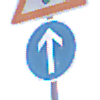
Verkehrszeichen: VorgeschriebeneFahrtrichtungGeradeaus
Zusatzzeichen oben: Lichtzeichenanlage
Umgebung: Outdoor, Suburban
Tageszeit: Midday
Wetter: Overcast
Licht: Natural
Jahreszeit: NotSpecified
Kontrast: LowContrast